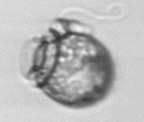
Label: Dinophysis_acuminata